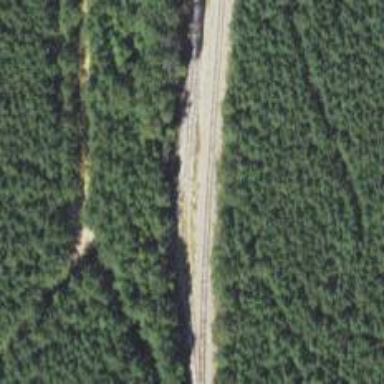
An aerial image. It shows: Railway track.